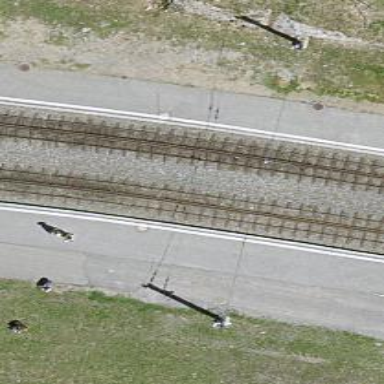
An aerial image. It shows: Stop position for public transport on the railway.